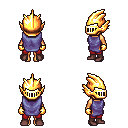
a pixel art fantasy rpg character, female body template, human, tanned skin, chain tabard jacket, red pants, plain hairstyle, gold helm, gold gloves, maroon shoes, four views (front, back, left, right), 2x2 character sprite sheet, small pixel art, hard edges, no anti-aliasing